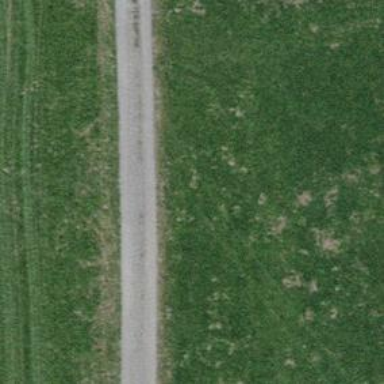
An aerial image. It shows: Track road with grade3 tracktype.